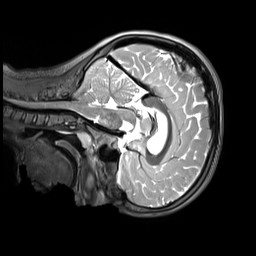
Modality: T2w
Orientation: sagittal
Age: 12
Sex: female
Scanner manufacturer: siemens
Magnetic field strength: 3 T
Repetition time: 3.2 s
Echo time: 0.408 s